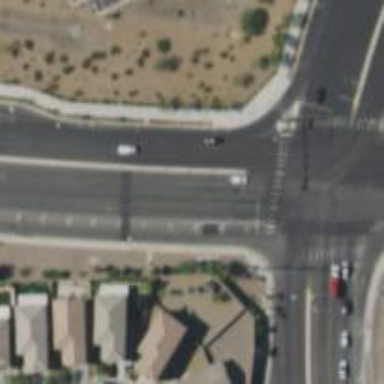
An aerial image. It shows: Solid stop line on the road marking.